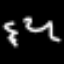
Label: squiggle